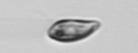
Label: Cryptophyta